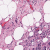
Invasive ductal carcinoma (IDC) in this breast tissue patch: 1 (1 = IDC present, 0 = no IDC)